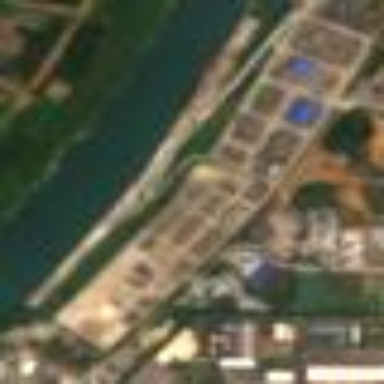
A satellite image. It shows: Industrial area designated for port activities.